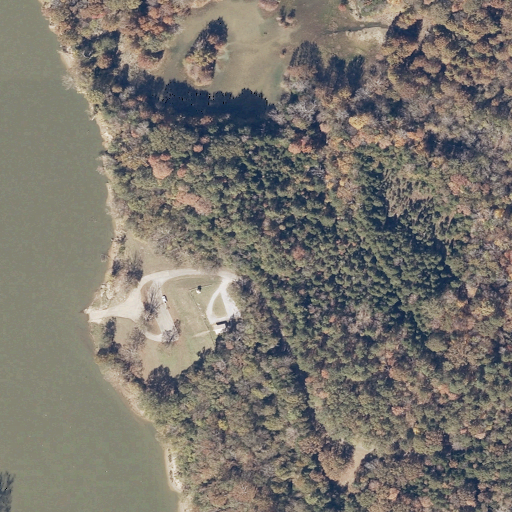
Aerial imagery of cliff(s) in Alabama named Wolf Bluff containing open water, mixed forest, woody wetlands, deciduous forest, open development, evergreen forest, pasture, grassland, and herbaceous wetlands